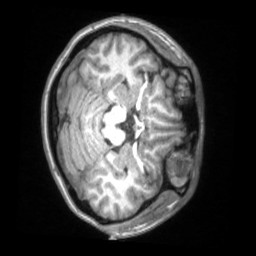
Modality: T1w
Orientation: axial
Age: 18
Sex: female